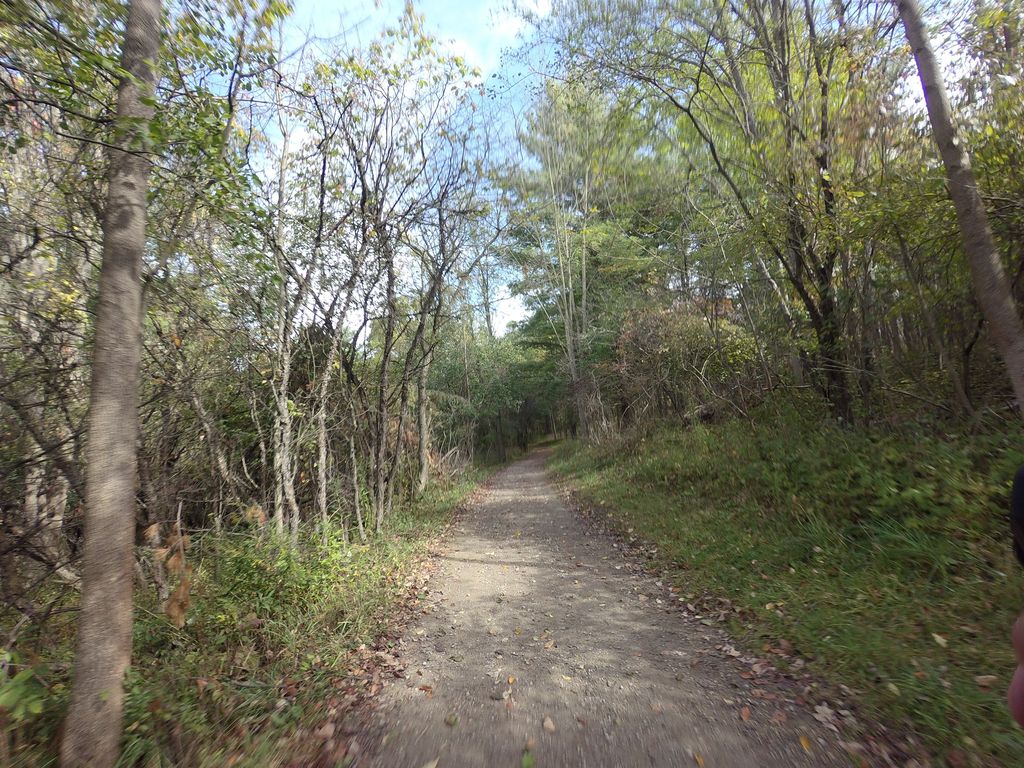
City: hamilton